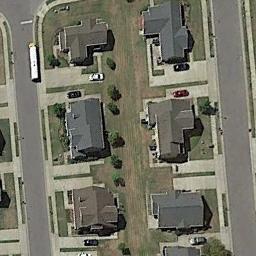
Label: medium_residential